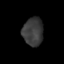
Tissue: skin
Cell type: Epithelial cells
Senescence score: 0.7193
Nuclear area (px): 566
Mean DAPI intensity: 58.064